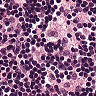
Metastatic tissue present: no